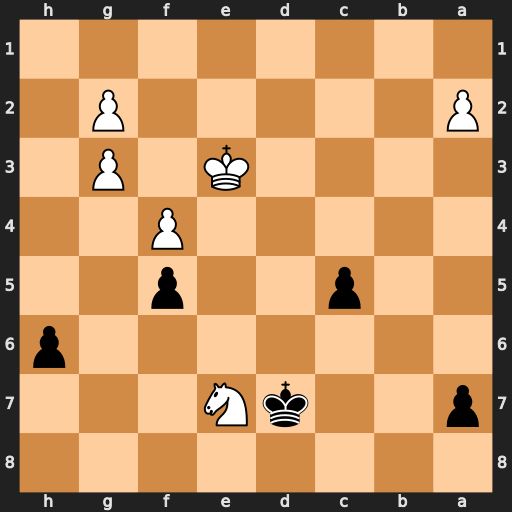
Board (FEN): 8/p2kN3/7p/2p2p2/5P2/4K1P1/P5P1/8
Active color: b
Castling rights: -
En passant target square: -
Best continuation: Kxe7 g4 fxg4